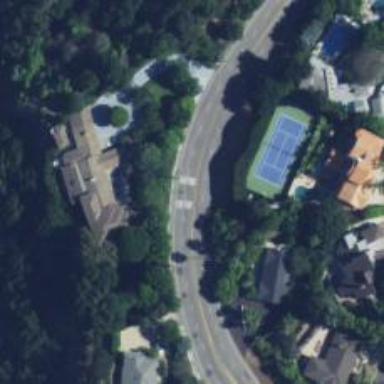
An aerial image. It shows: Secondary road with asphalt surface passing through residential area.